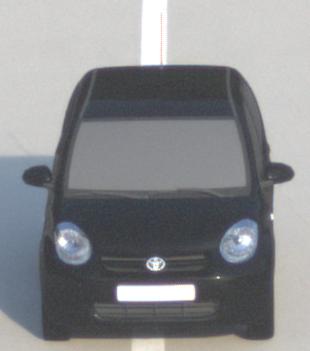
Make: Toyota
Model: Passo
Detailed model: Toyota Passo X Yururi
Model produced from: 2010
Model produced until: 2016
Doors: 5
Color: black
Road condition: dry road
Daytime: sunrise or sunset
Contrast: medium contrast